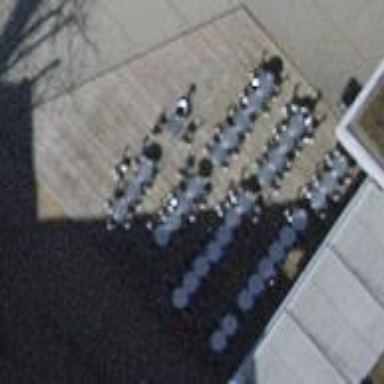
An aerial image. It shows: Outdoor seating area with canopy for weather protection.